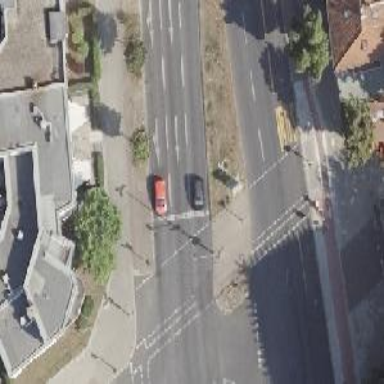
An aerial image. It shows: Road with traffic signals.